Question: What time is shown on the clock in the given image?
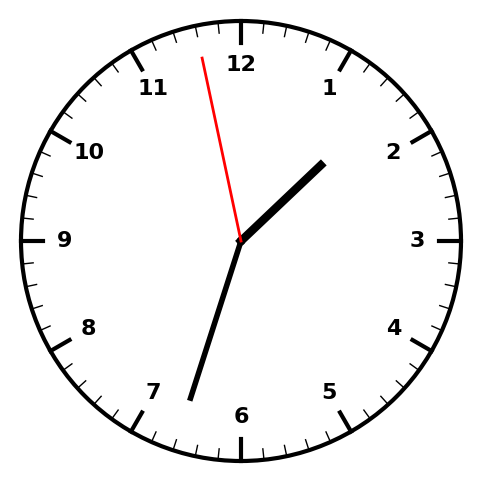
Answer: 01:32:58